Question: I have a running D1 virtual machine on Azure and I'm looking for an upgrade.
I would like to resize to D2-V2 or DS2 but the azure portals (both old and new) offer only resize to Ax/Dx size.
Also restore from backup doesn't offer restoring to larger VM type.
Any ideas?

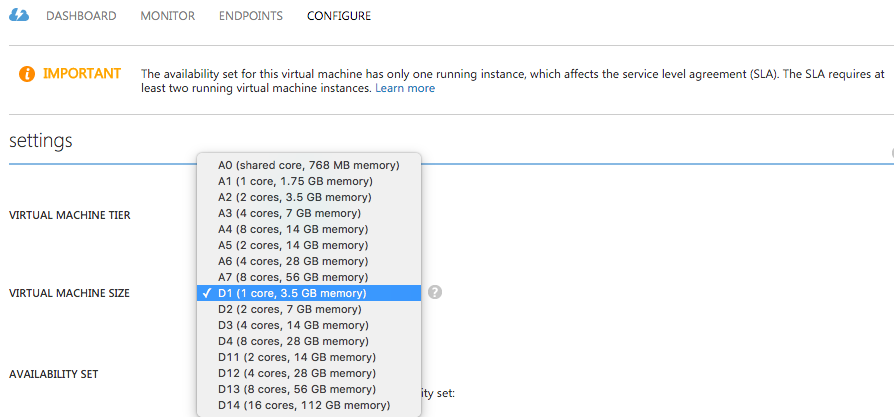
Answer: Your VM might be in a scaling unit and/or region where the size you want to choose is not available.
This can be related to old VNets (not regional VNets) or Affinity Groups, which should be avoided now.
The best way to handle such case would be to delete the Virtual Machine and choose to keep the Virtual Disk to be able to create a new Virtual Machine with the existing Virtual Disk.
Does that make sense?
Regards,